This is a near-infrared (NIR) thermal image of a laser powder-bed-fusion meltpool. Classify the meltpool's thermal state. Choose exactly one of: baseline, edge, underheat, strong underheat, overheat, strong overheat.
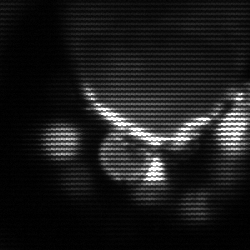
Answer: baseline